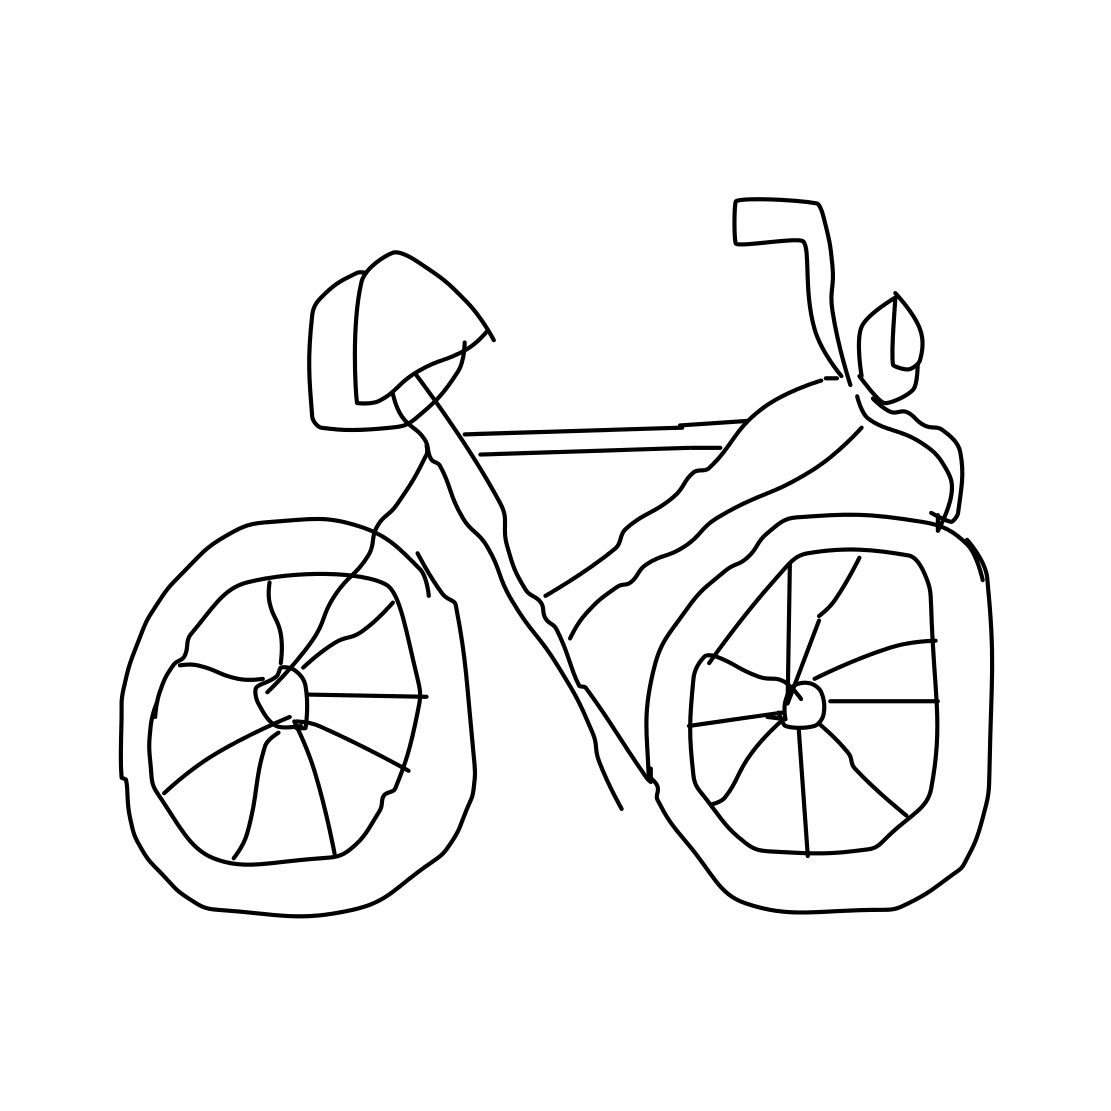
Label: bicycle